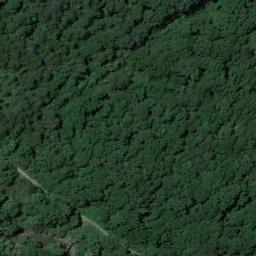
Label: forest